Sex: M
Age: 47
Scanner: Avanto
Primary tumour origin: Unverified
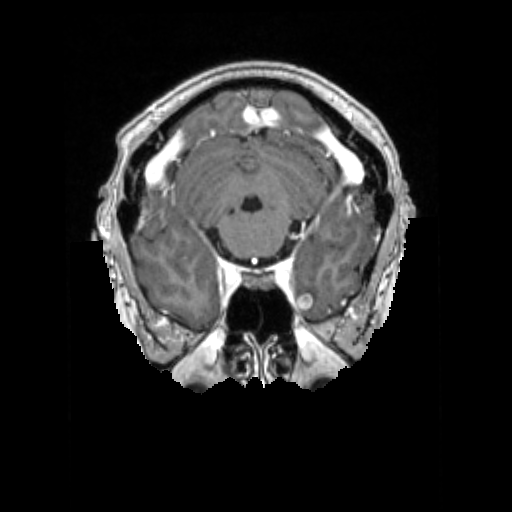
Segmented lesion volume (cc): 0.4969
Number of lesion components: 2